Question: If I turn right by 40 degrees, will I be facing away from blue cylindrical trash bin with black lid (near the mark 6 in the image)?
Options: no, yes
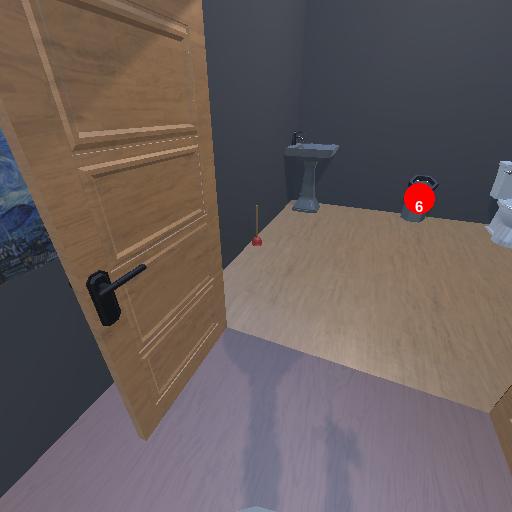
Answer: no